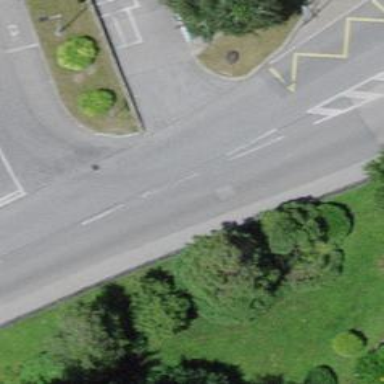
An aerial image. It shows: Bus stop with platform for public transport.